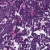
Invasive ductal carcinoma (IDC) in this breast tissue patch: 0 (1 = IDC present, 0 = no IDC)